Chest X-ray. View position: AP
Patient age: 39
Patient sex: F
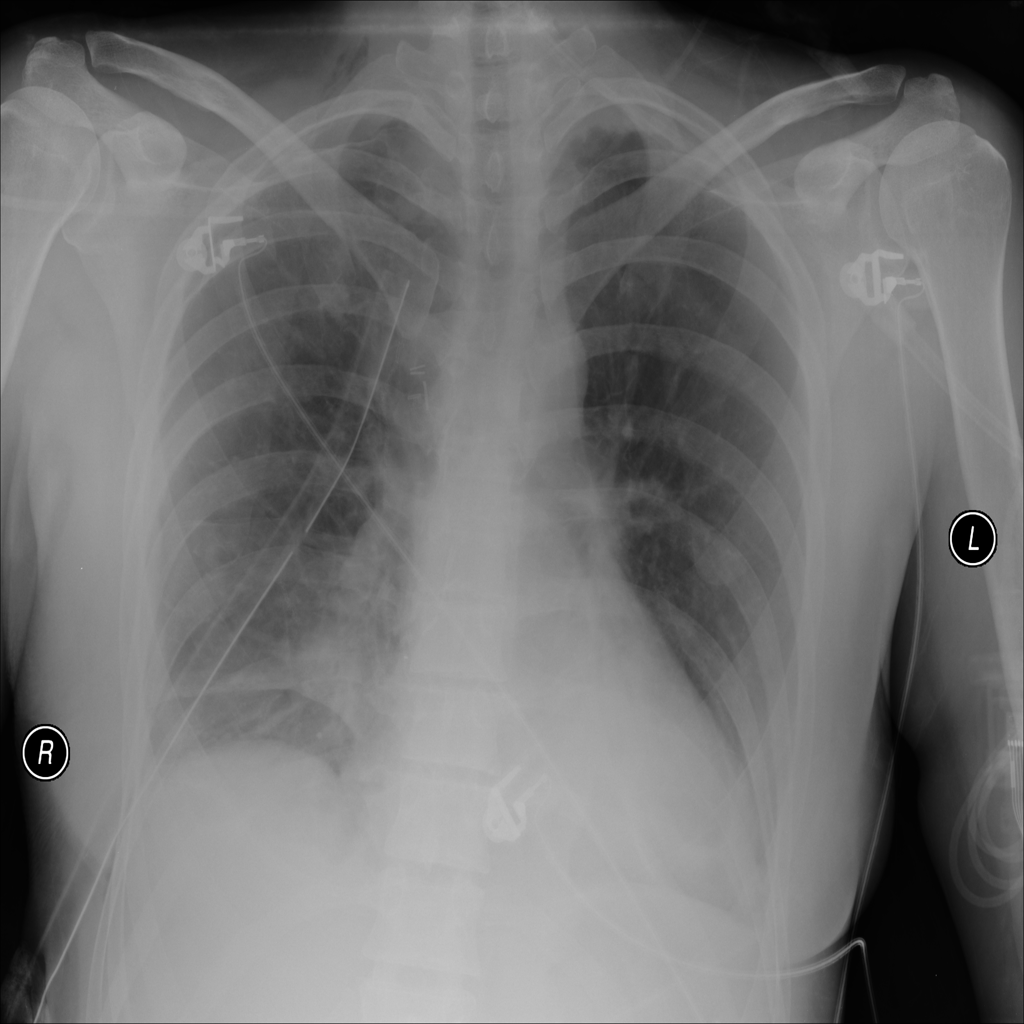
Finding: Pneumothorax